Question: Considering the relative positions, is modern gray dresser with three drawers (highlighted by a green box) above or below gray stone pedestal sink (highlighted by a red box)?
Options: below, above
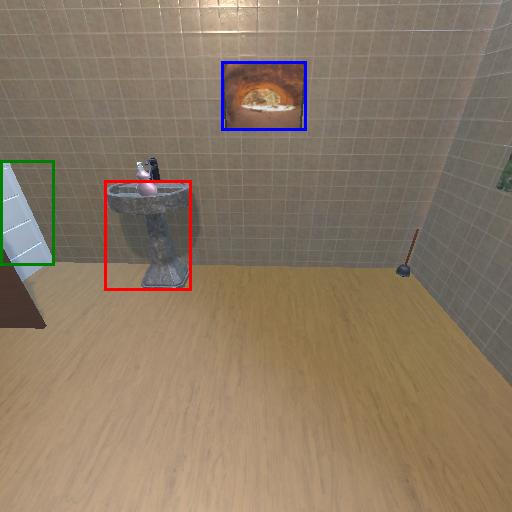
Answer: below